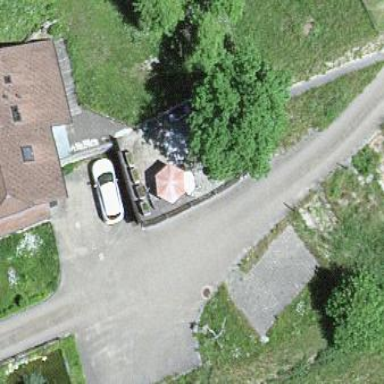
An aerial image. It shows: Garage building.